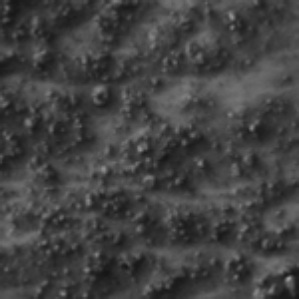
Label: frost